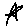
Label: star